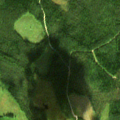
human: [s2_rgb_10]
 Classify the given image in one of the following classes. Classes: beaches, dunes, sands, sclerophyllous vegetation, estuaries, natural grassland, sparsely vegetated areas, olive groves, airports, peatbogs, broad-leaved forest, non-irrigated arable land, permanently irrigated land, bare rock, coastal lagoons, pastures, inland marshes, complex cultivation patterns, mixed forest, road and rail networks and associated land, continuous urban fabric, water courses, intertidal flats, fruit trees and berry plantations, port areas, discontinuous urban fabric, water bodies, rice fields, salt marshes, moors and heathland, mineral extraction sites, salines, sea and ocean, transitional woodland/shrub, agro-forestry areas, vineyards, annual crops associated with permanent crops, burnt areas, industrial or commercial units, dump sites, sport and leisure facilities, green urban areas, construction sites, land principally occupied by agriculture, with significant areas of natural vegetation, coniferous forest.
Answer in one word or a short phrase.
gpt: coniferous forest, transitional woodland/shrub